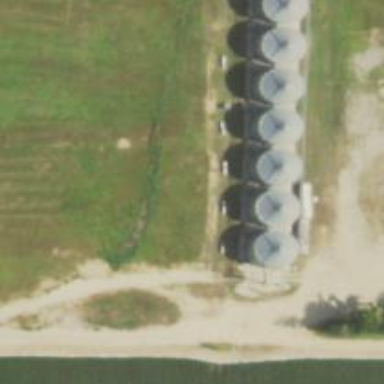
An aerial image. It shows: Silo.